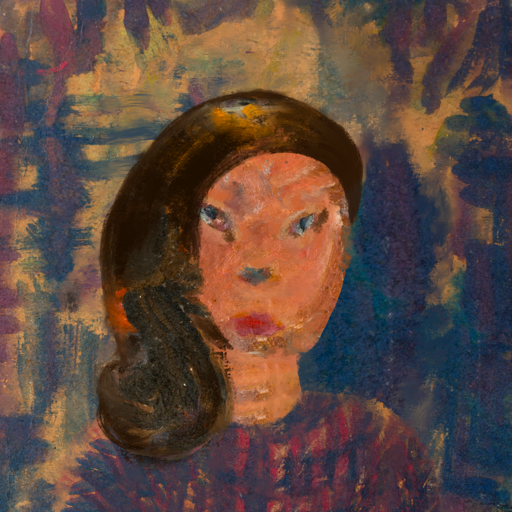
Background: InTheSun, Head And Neck Front: Boggyland, Face Front: Boggyland, Bust: In_The_Sun, Hair Front: Gypsy_Queen, Head Accessory: Blank, Second Necklace: Blank, Necklace: Blank, Baby: Blank